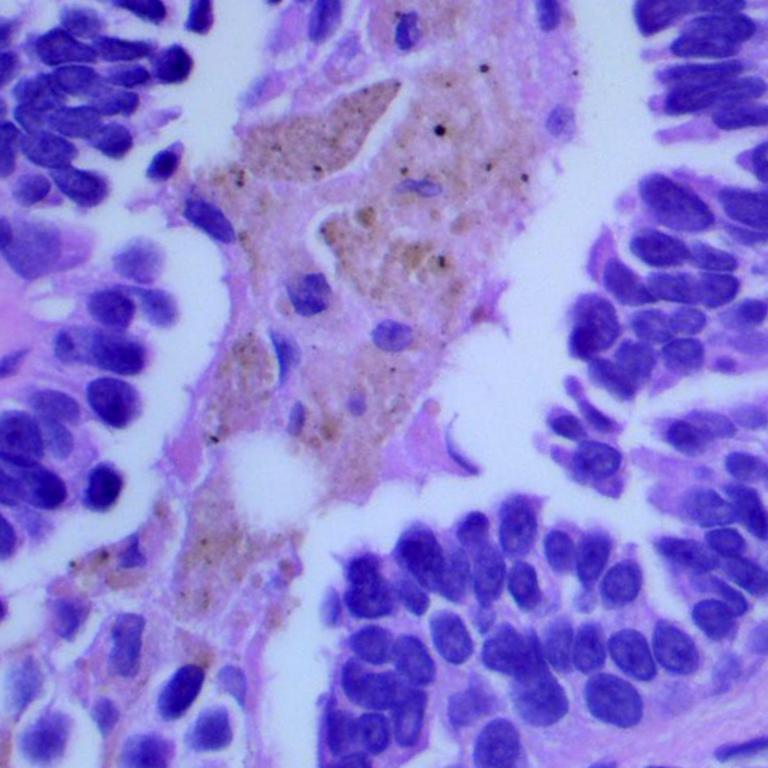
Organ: lung
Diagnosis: adenocarcinomas